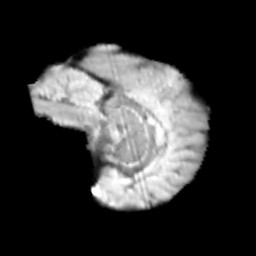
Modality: T2w
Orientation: sagittal
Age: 12
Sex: male
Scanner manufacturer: siemens
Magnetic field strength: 3 T
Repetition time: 3.8 s
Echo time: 0.07 s